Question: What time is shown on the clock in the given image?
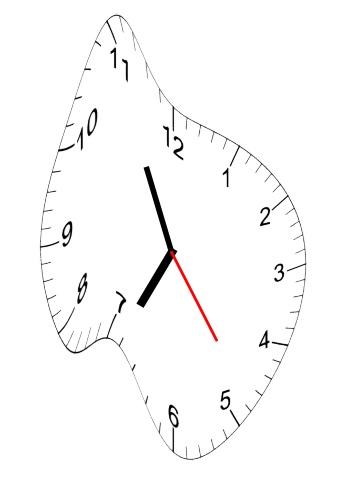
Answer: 06:55:24